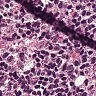
Metastatic tissue present: no